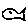
Label: fish